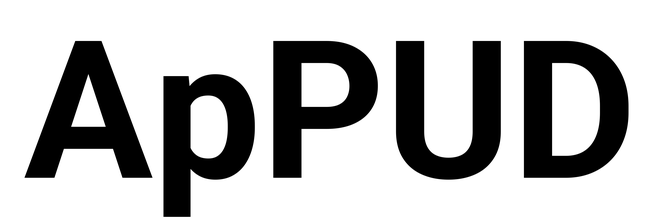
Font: Roboto_Bold